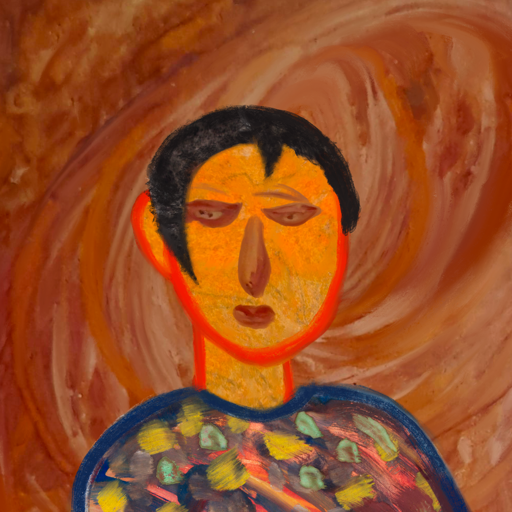
Background: Pious_Lady, Head And Neck Front: Sisters, Face Front: Pious_Lady, Bust: Mother_And_Son_Mother, Hair Front: Roy_Bahadur, Head Accessory: Blank, Second Necklace: Blank, Necklace: Blank, Baby: Blank